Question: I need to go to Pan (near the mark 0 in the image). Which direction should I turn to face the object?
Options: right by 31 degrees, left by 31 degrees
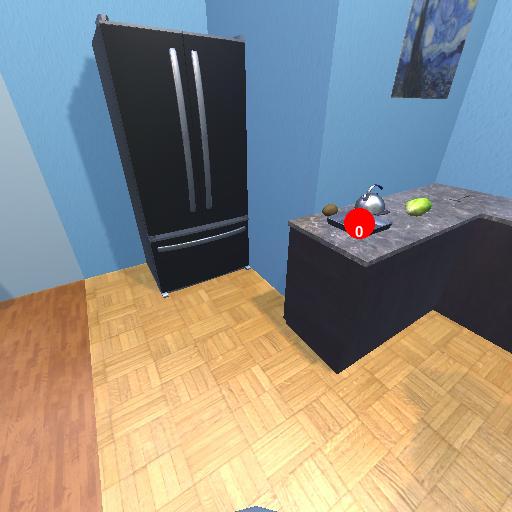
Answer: right by 31 degrees